Aerial crown-view tile of a tropical tree (Barro Colorado Island, Panama), acquired 20250317:
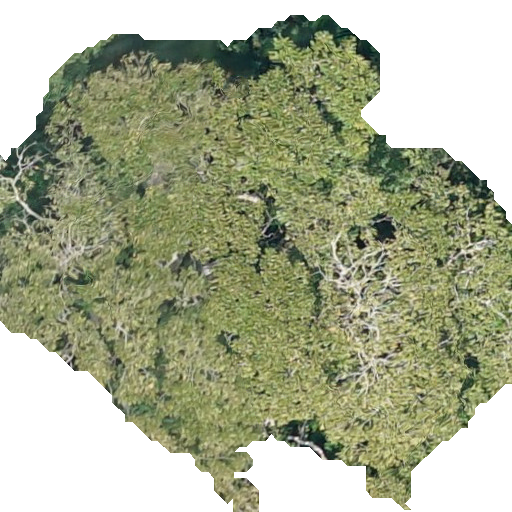
Species: Dipteryx oleifera
GBIF accepted scientific name: Dipteryx oleifera
Crown area: 277.06 m²